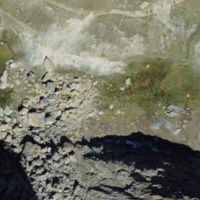
EUNIS habitat code: 48
Species observed at this site:
Eriophorum scheuchzeri
Silene acaulis
Bartsia alpina
Cupido minimus
Lysandra coridon
Zygaena exulans
Rana temporaria